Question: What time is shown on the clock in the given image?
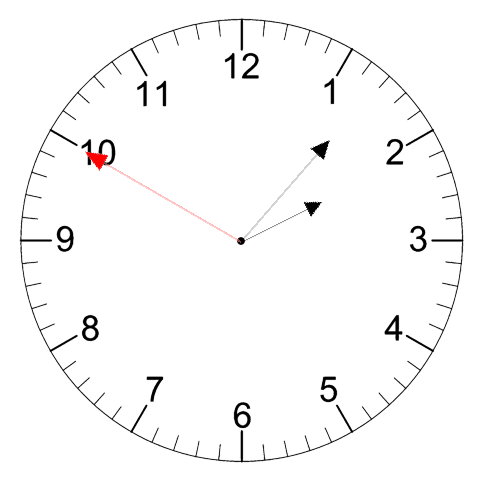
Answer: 02:06:50